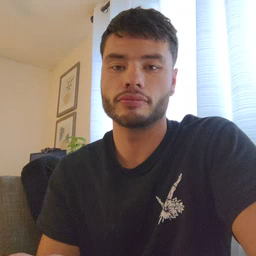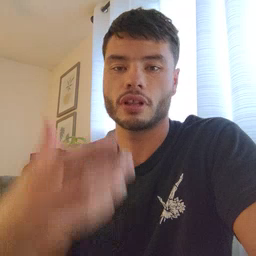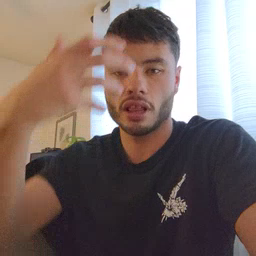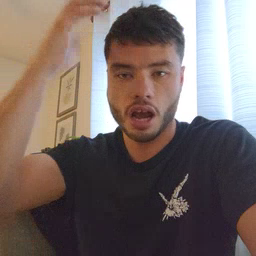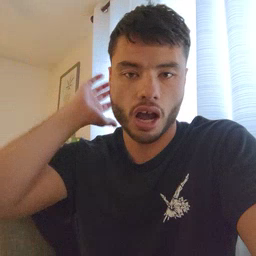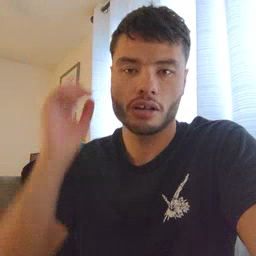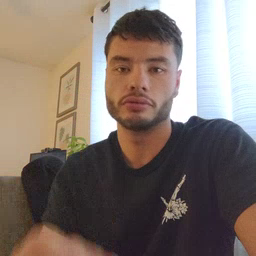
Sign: lion